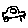
Label: car